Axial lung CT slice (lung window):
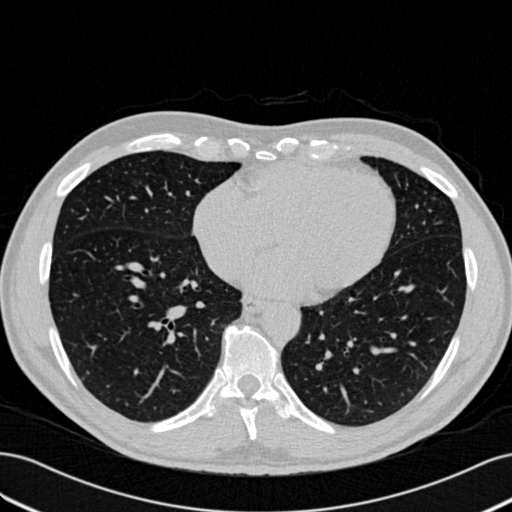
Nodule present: no